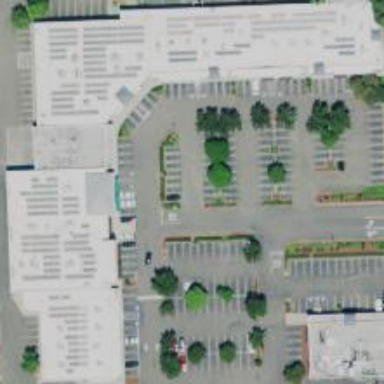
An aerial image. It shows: Commercial building.